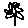
Label: flower